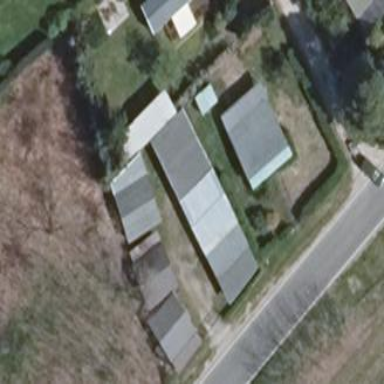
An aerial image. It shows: Group of garages.